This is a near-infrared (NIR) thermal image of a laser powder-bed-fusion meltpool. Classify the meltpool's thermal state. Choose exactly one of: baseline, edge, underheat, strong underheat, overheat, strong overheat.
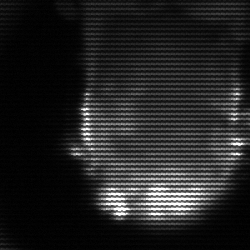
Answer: baseline